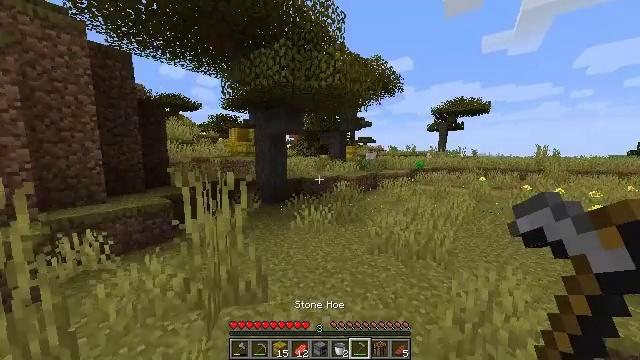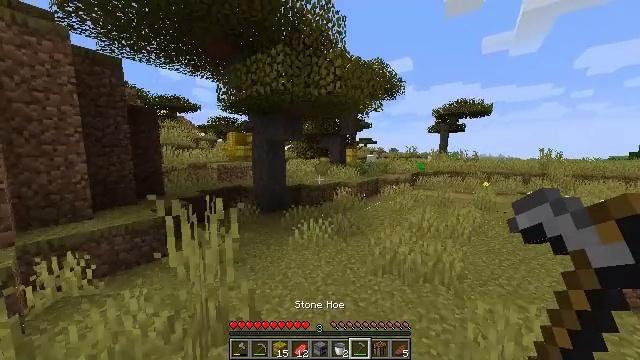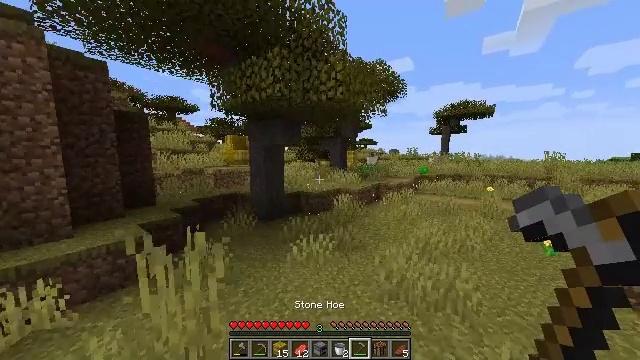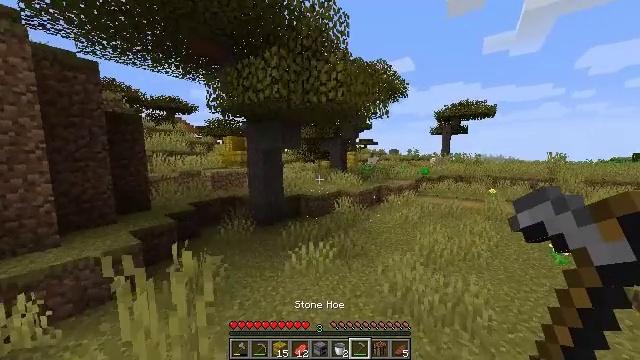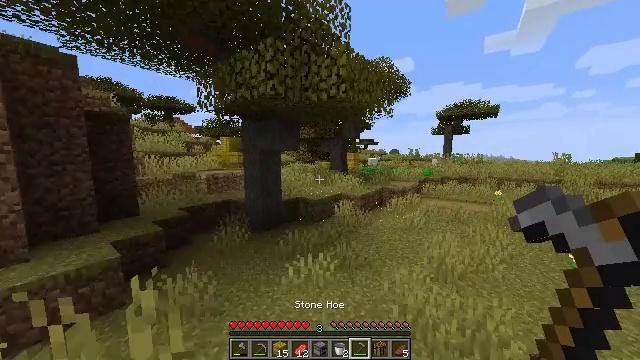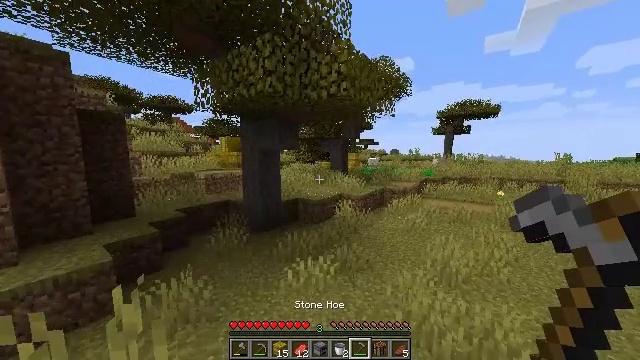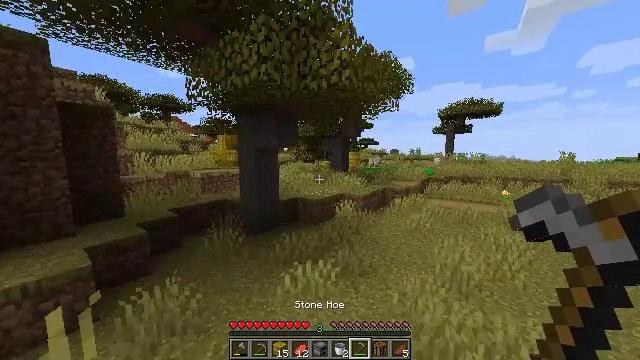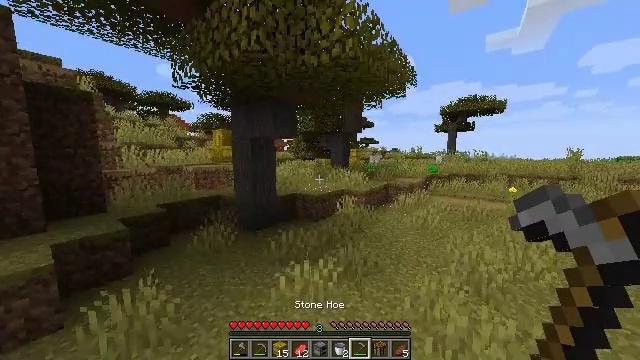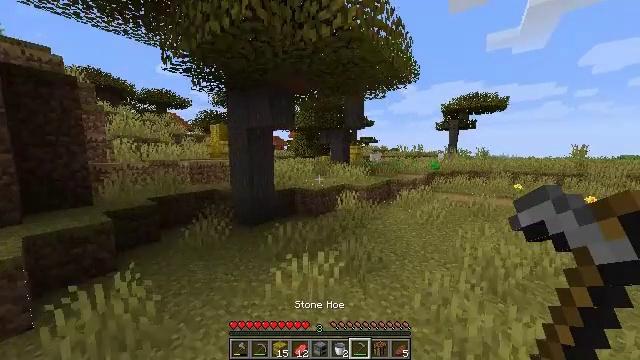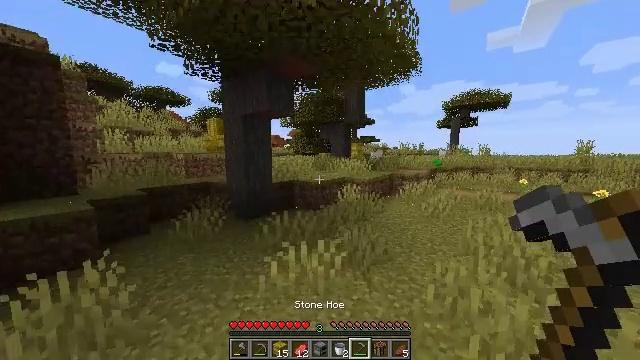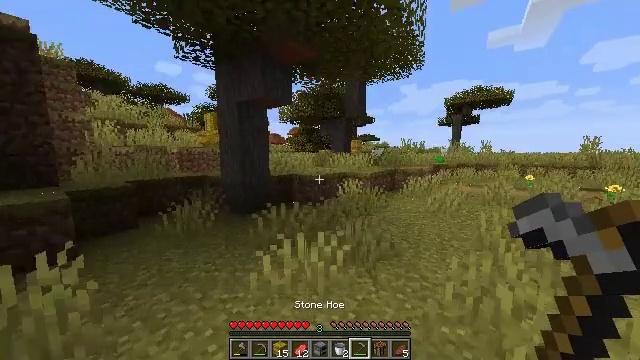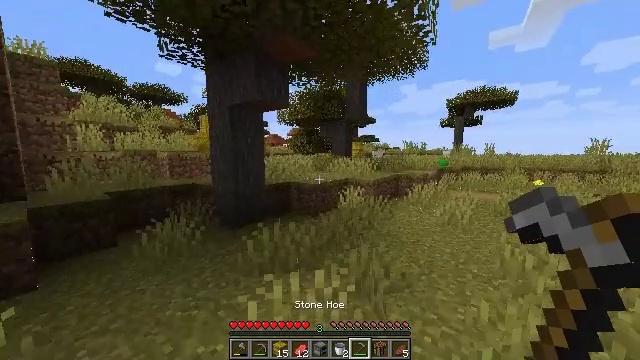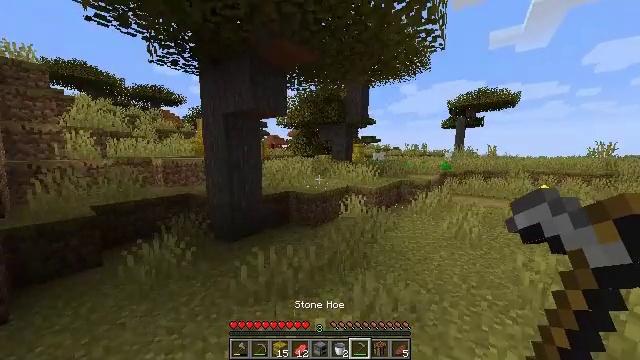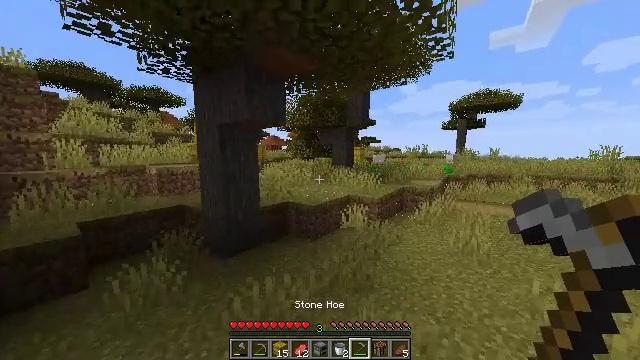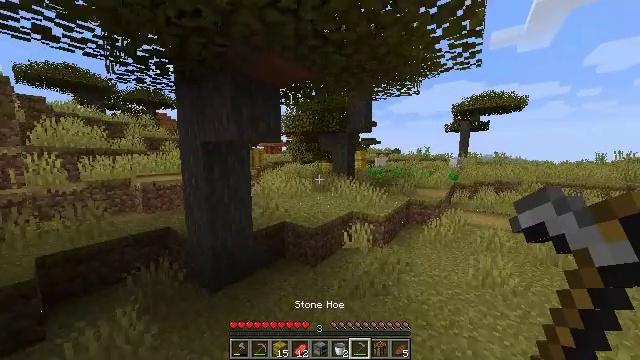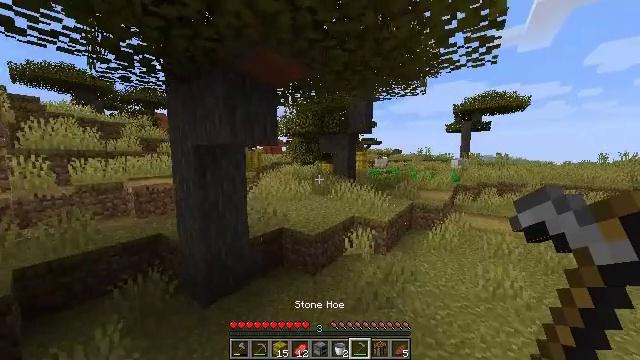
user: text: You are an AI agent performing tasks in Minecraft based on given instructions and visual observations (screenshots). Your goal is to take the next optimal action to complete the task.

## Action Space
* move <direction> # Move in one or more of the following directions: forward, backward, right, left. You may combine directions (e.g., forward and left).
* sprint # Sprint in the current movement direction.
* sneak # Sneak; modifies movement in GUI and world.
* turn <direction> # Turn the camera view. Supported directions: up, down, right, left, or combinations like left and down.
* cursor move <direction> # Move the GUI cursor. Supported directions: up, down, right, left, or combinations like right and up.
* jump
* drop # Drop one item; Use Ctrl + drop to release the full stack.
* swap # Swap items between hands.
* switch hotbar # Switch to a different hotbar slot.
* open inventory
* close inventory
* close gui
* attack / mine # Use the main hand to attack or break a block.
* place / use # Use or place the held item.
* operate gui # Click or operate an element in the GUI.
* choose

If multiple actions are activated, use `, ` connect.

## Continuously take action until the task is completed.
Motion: motion action
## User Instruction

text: Attack the hay block to get hay.
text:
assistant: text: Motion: move forward, sprint, jump
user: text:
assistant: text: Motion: move forward, sprint, jump
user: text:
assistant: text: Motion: move forward, sprint, jump
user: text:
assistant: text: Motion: move forward, sprint, jump
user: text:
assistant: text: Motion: move forward, sprint, jump
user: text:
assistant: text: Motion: move forward, sprint, jump
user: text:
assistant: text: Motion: move forward, sprint, jump
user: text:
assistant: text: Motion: move forward, sprint, jump
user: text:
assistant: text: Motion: move forward, sprint, jump
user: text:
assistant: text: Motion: move forward, sprint, jump
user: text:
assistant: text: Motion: move forward, sprint, jump
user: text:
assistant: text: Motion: move forward, sprint, jump
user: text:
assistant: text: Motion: move forward, sprint, jump
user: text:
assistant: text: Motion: move forward, sprint, jump
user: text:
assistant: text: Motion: move forward, sprint, jump
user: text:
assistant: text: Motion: move forward, sprint, jump
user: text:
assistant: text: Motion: move forward, sprint
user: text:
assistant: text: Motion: move forward, sprint
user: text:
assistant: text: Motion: move forward, sprint
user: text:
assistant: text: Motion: move forward, sprint
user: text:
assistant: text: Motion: move forward and move right, sprint
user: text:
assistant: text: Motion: move forward and move right, sprint
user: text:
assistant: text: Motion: move forward and move right, sprint
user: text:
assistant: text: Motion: move forward and move right, sprint
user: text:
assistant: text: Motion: move forward, sprint, turn left
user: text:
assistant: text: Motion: move forward, sprint, turn left, jump
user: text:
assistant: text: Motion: move forward, sprint, turn left, jump
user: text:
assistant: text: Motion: move forward, sprint, turn left, jump
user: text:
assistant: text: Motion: move forward, sprint, turn left, jump
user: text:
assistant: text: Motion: move forward, sprint, turn left